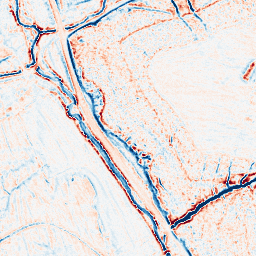
Category: edge_preserving
Decomposition family: bilateral
Decomposition parameters: d: 9
sigma_color: 75
sigma_space: 100
Upsampling method: quintic
Upsampling parameters: scale: 2
Upsampling scale: 2